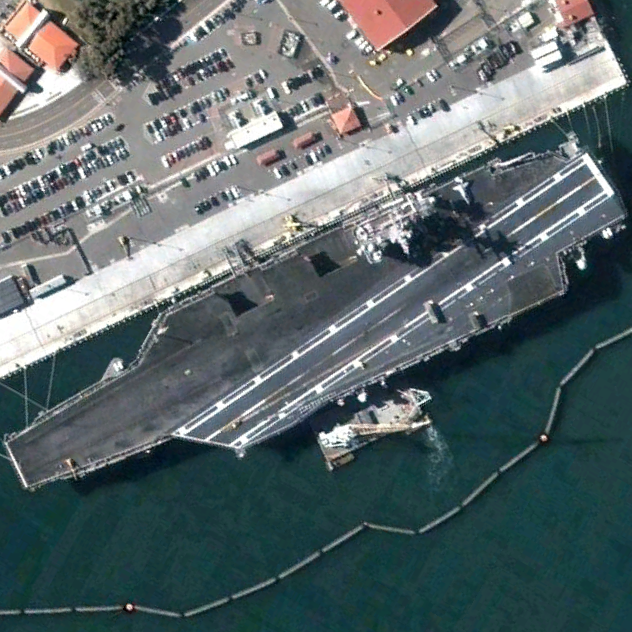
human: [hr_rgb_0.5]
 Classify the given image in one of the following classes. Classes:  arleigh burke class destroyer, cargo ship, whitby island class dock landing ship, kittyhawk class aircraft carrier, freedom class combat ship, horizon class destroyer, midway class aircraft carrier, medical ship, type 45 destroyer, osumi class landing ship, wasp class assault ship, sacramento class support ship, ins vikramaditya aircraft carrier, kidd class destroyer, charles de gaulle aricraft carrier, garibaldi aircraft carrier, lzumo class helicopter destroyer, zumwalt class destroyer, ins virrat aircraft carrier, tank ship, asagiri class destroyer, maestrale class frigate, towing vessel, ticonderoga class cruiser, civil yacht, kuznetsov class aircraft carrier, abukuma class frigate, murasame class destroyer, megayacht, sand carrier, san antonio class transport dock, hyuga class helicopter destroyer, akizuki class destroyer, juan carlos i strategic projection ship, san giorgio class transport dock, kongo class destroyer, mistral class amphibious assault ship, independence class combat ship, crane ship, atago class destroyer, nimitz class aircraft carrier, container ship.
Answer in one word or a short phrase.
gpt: Nimitz class aircraft carrier